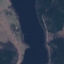
Land use / land cover: River